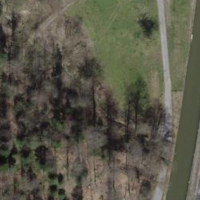
EUNIS habitat code: 53
Species observed at this site:
Geranium robertianum